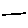
Label: line